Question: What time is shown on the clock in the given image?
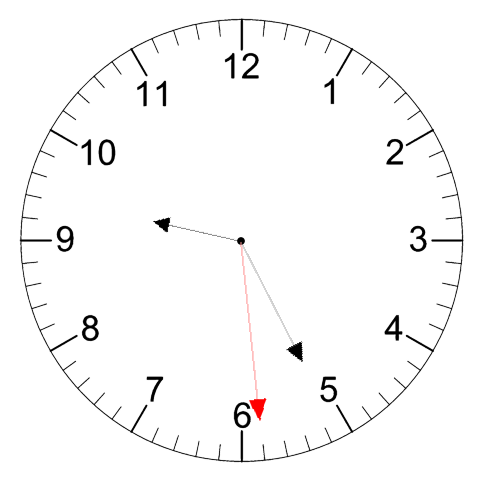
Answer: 09:25:29